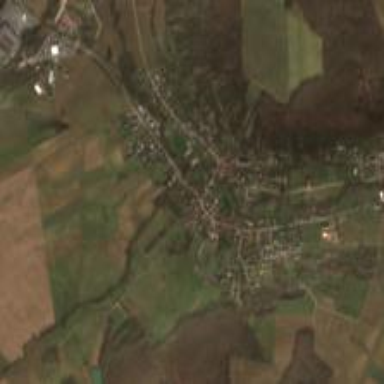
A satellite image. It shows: Village.